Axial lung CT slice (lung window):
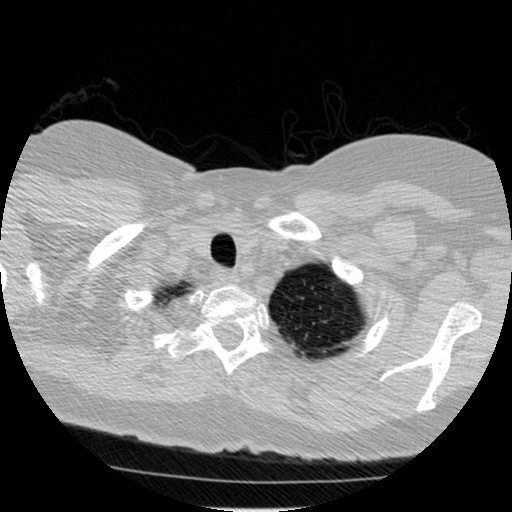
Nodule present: no